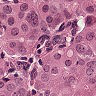
Metastatic tissue present: yes